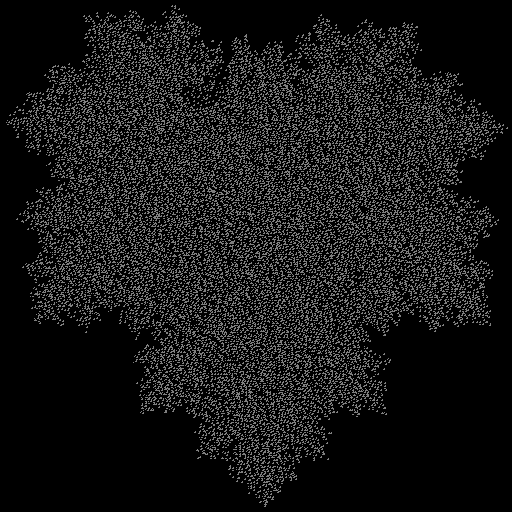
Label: maple_leaf